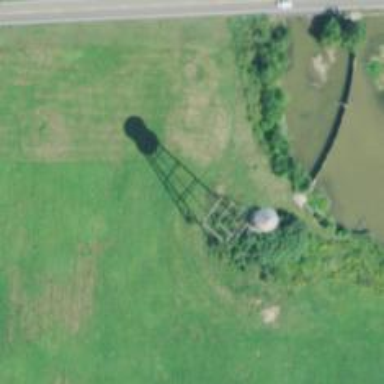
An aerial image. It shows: Water tower that is man-made.